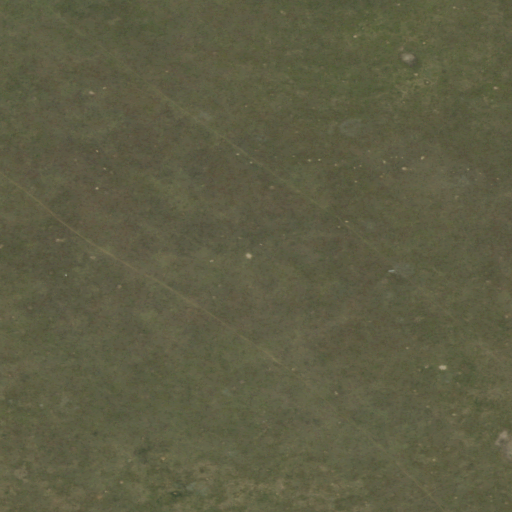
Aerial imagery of mountain in South Dakota named Red Shirt Table containing only grassland